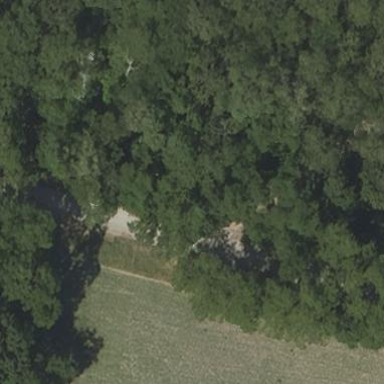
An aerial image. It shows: Forest dominated by needle-leaved trees.